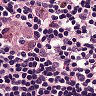
Metastatic tissue present: no